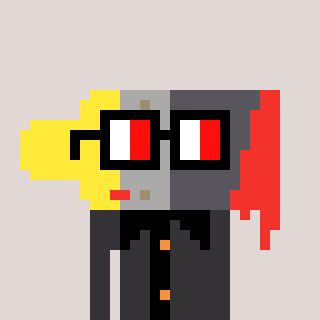
a pixel art character with square glasses with black frames and red eyes, a paintbrush-shaped head and a grayscale-colored body on a warm background